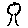
Label: tree